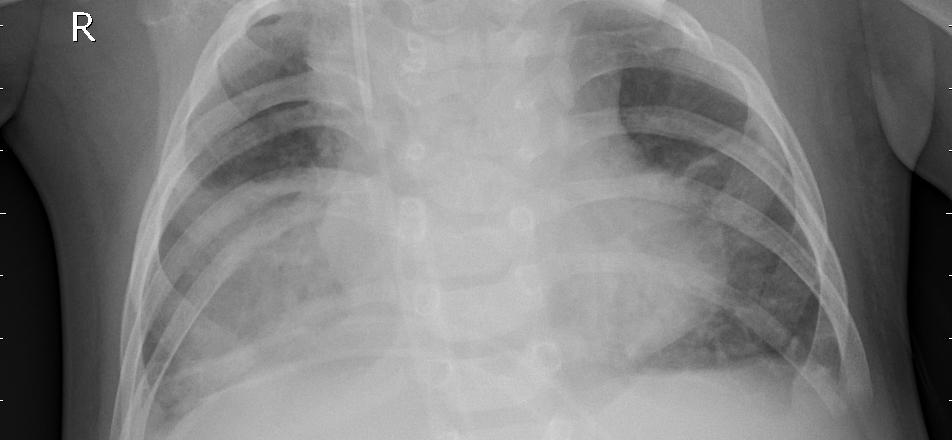
Diagnosis: PNEUMONIA